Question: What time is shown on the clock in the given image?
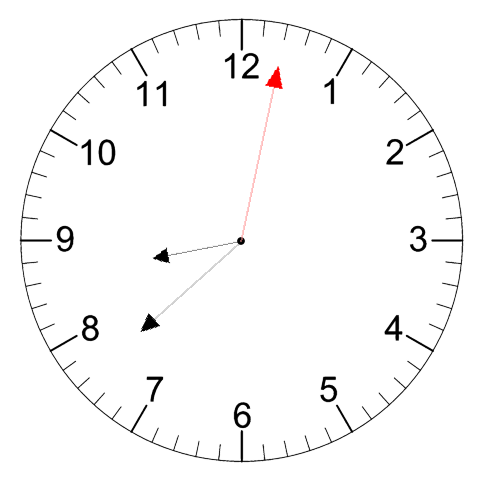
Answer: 08:38:02